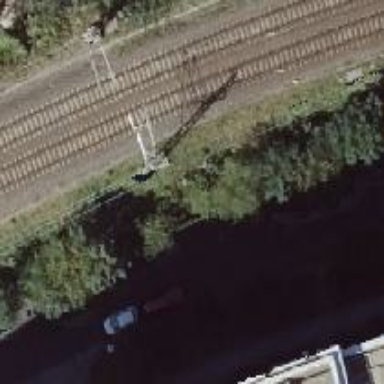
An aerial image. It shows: Catenary mast for power lines.